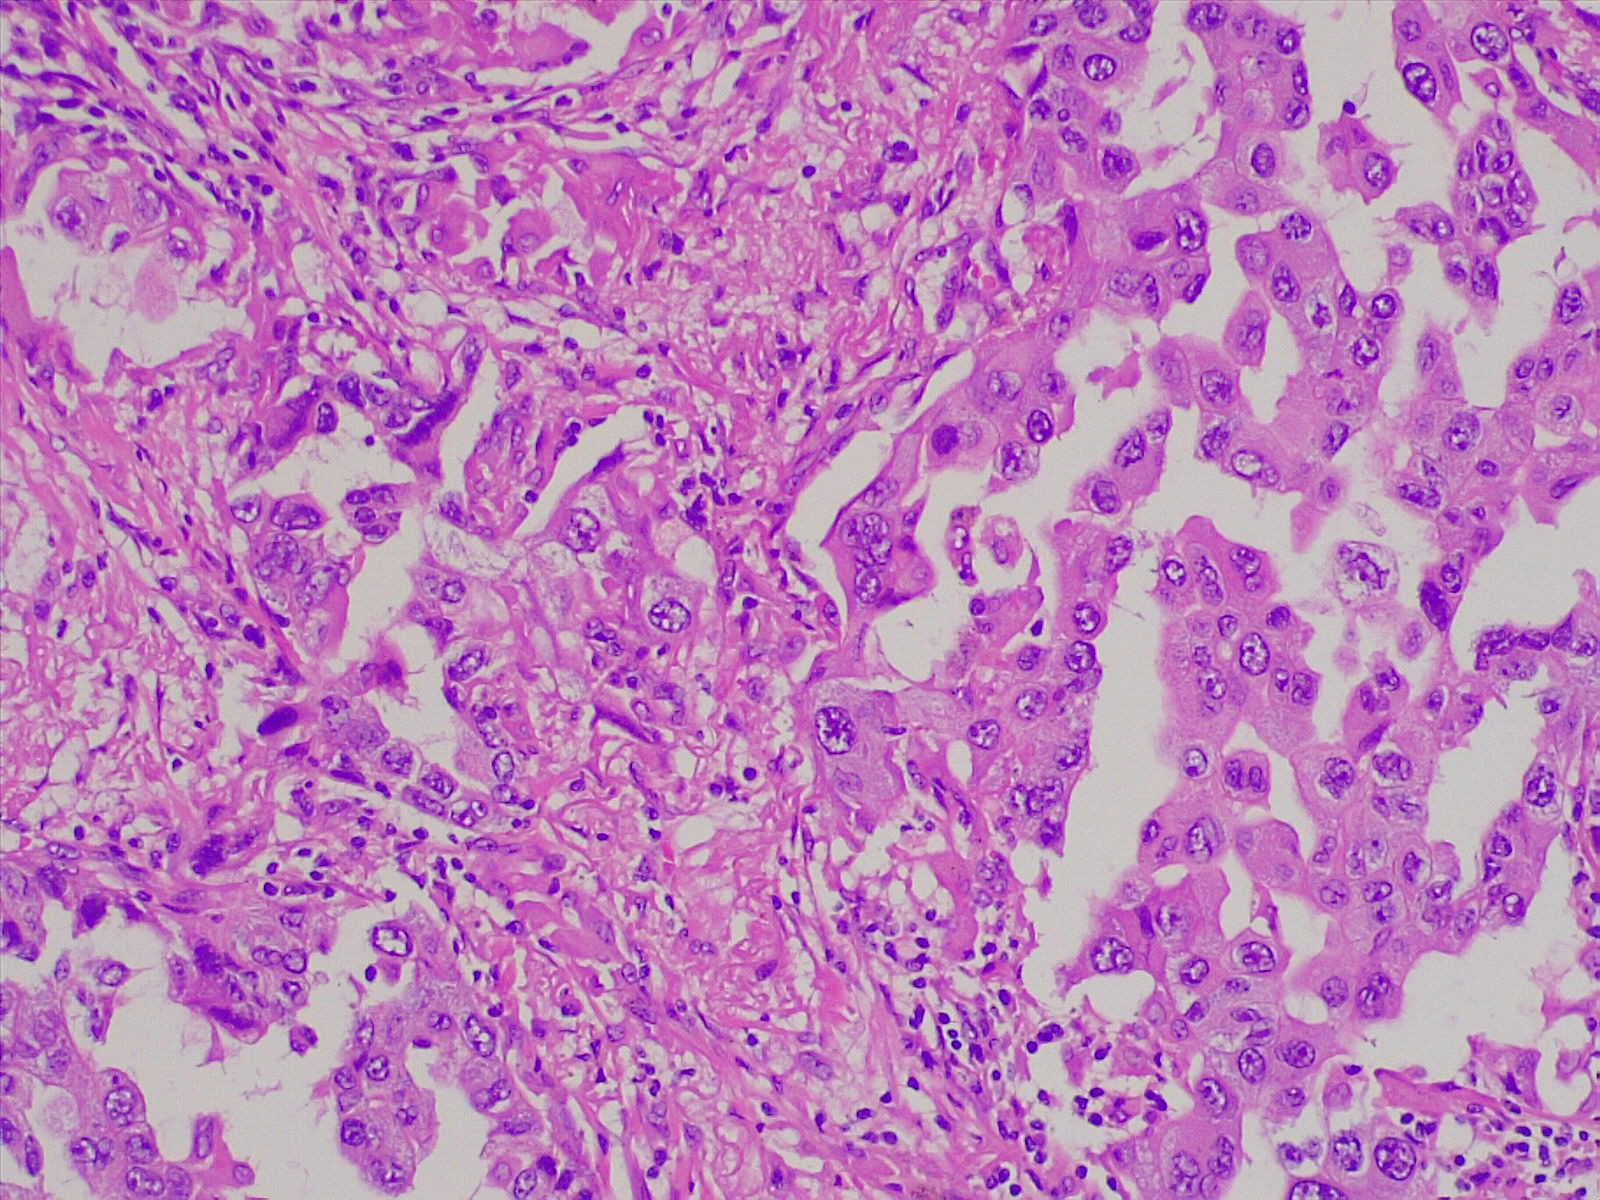
Label: lung adenocarcinoma, moderately differentiated